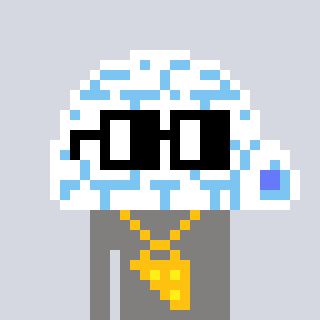
a pixel art character with square black glasses, a igloo-shaped head and a bluegrey-colored body on a cool background